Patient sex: F
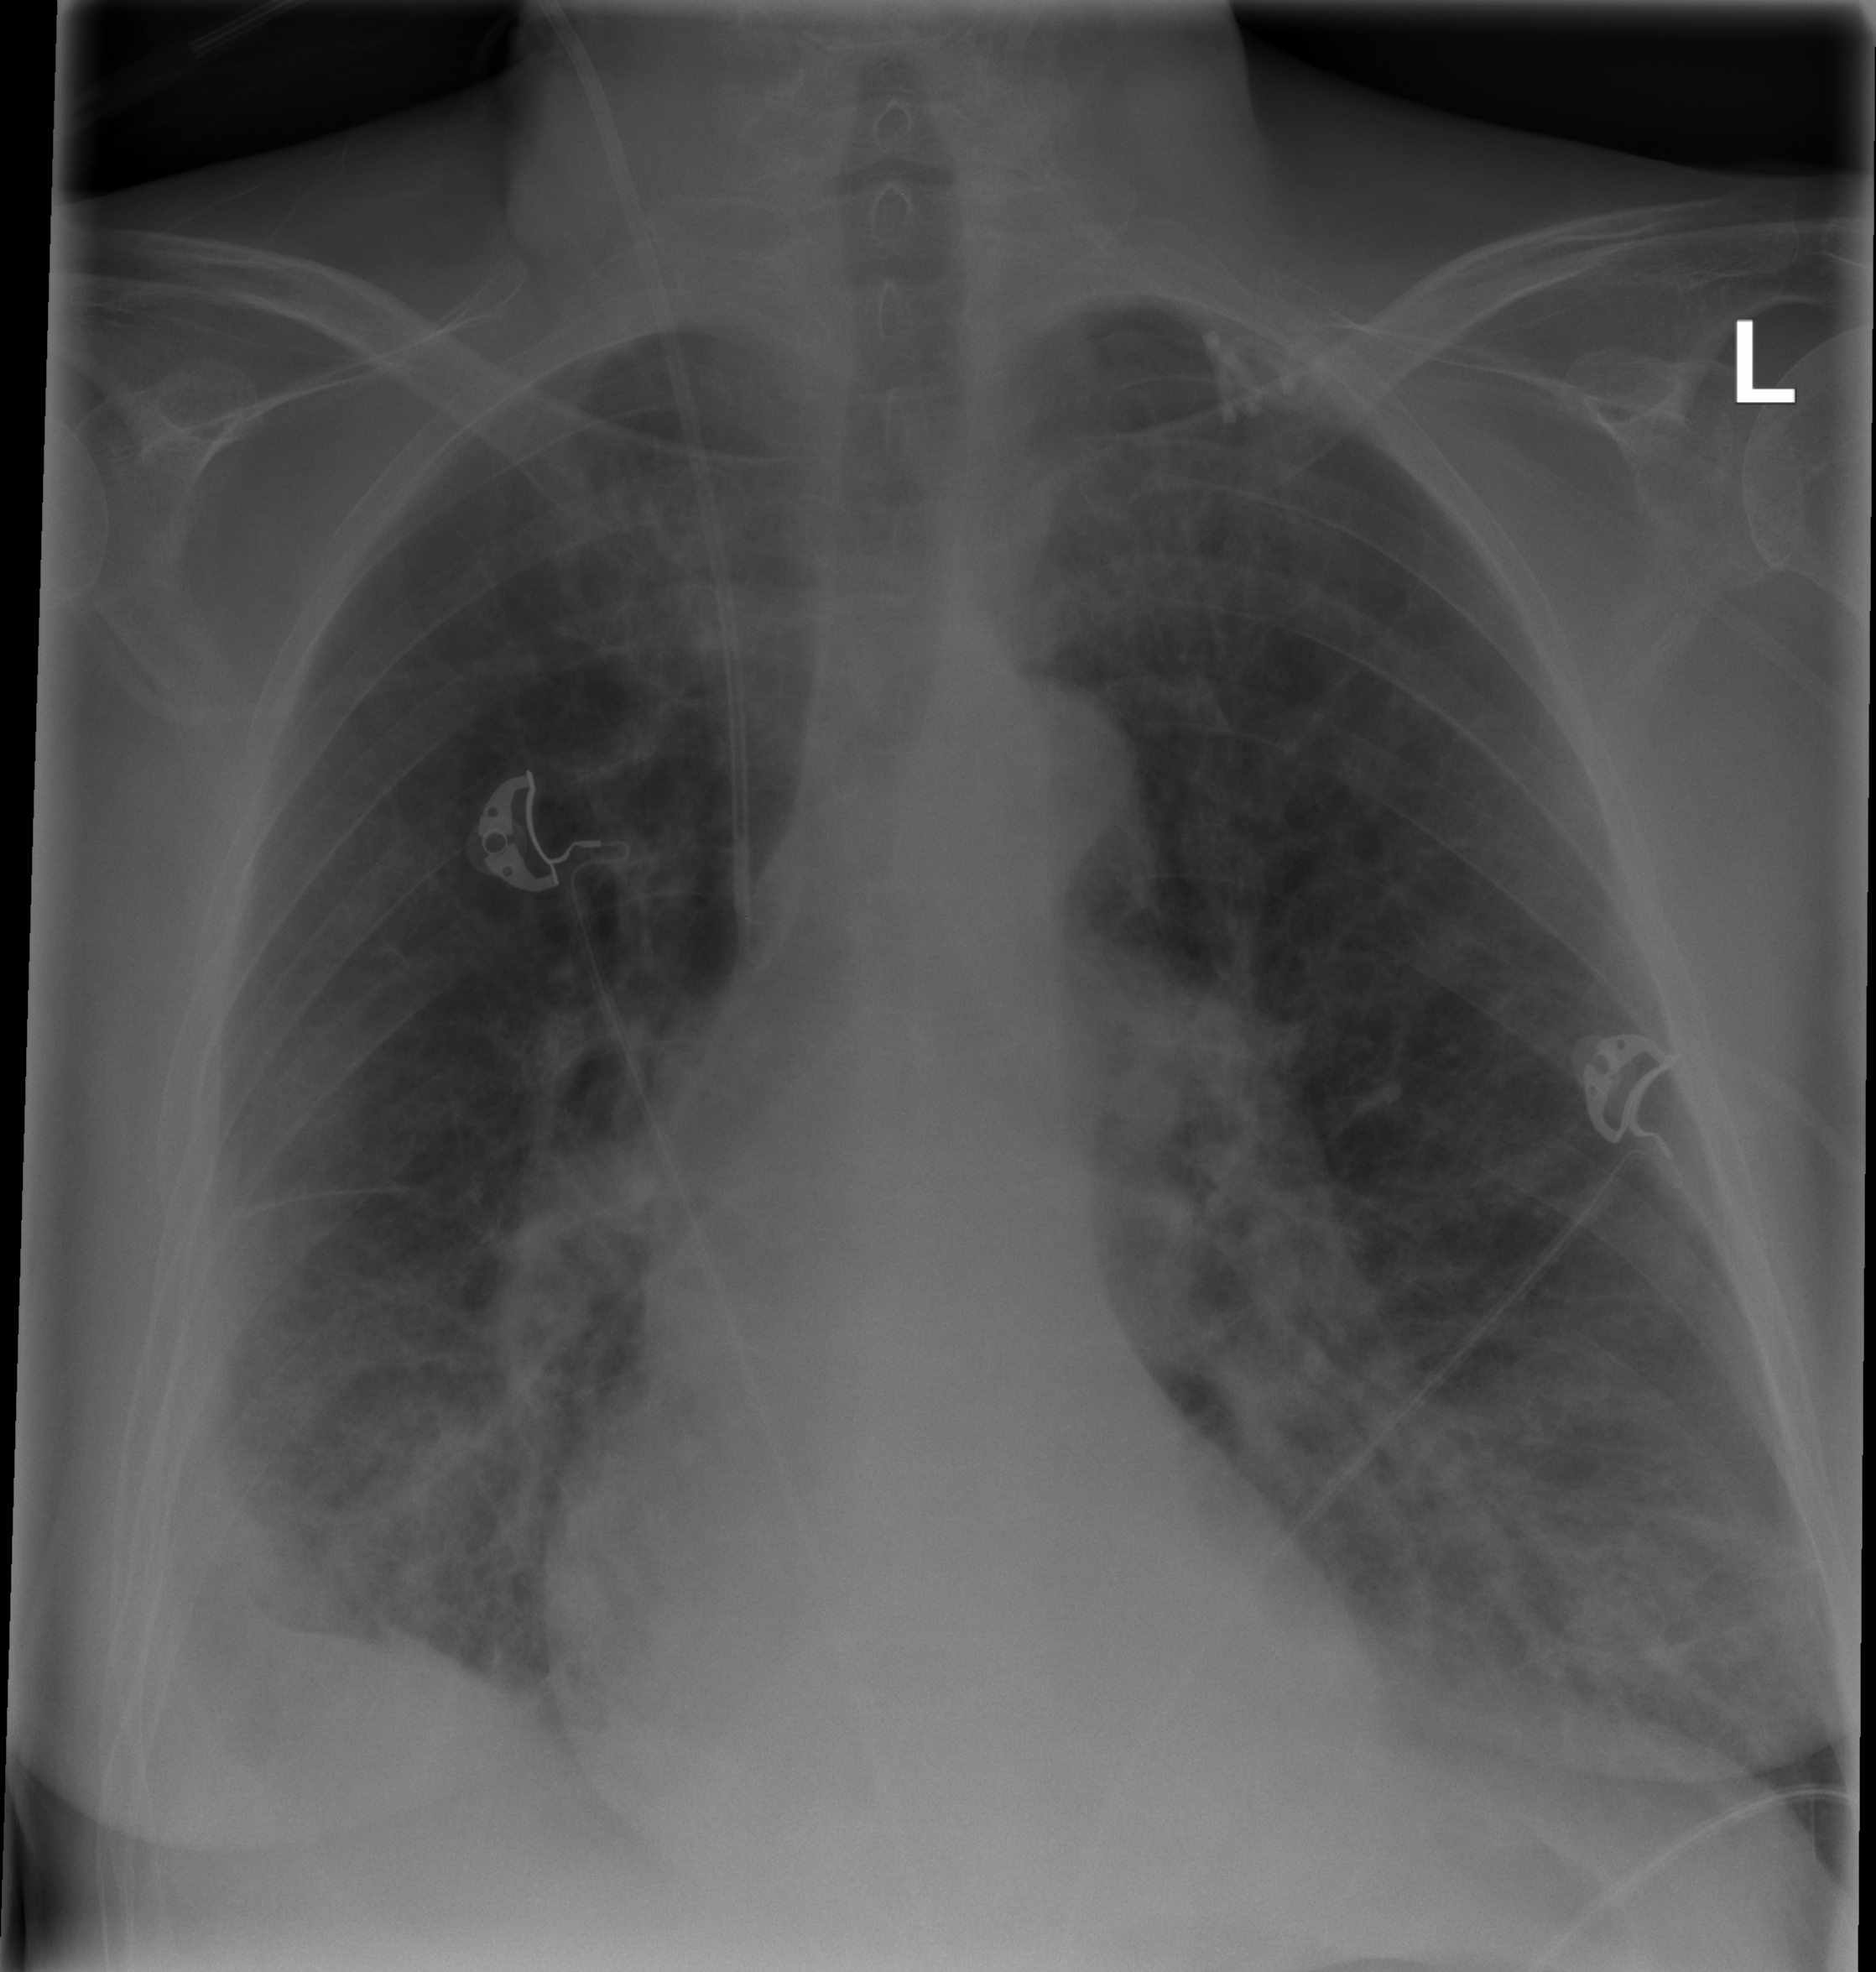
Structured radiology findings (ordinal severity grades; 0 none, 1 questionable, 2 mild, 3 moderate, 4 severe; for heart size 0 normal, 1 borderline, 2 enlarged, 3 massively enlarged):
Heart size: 0
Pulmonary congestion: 0
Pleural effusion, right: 2
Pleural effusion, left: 0
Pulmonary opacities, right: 2
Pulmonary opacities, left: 2
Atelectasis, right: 2
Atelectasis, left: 0